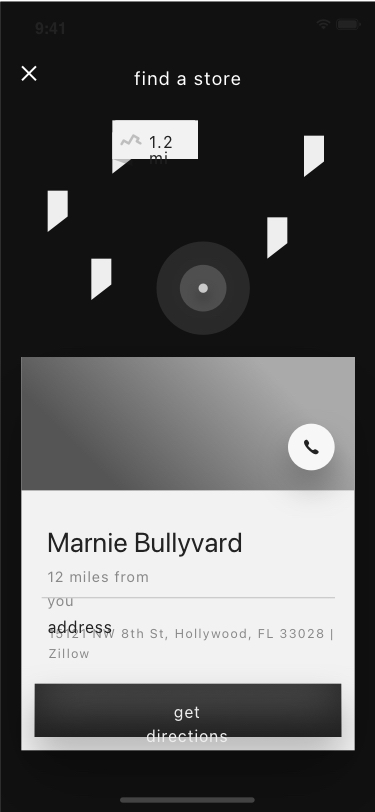
Text in this UI design:
get directions
15121 NW 8th St, Hollywood, FL 33028 | Zillow
address
12 miles from you
Marnie Bullyvard
1.2 mi
find a store
9:41